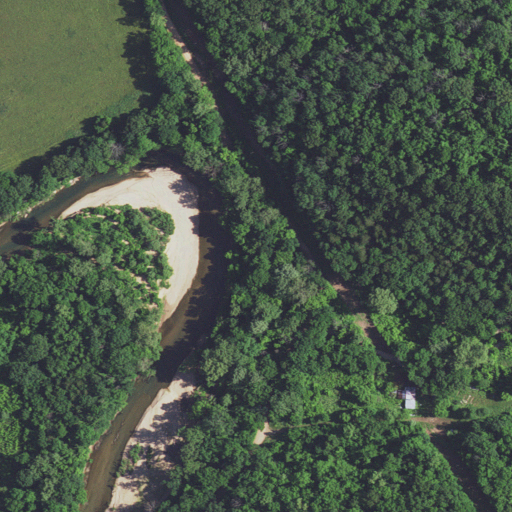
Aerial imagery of valley in Missouri named Brittle Hollow containing deciduous forest, pasture, open development, and woody wetlands